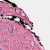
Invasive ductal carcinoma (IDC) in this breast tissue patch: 0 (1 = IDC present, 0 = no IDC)